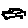
Label: car